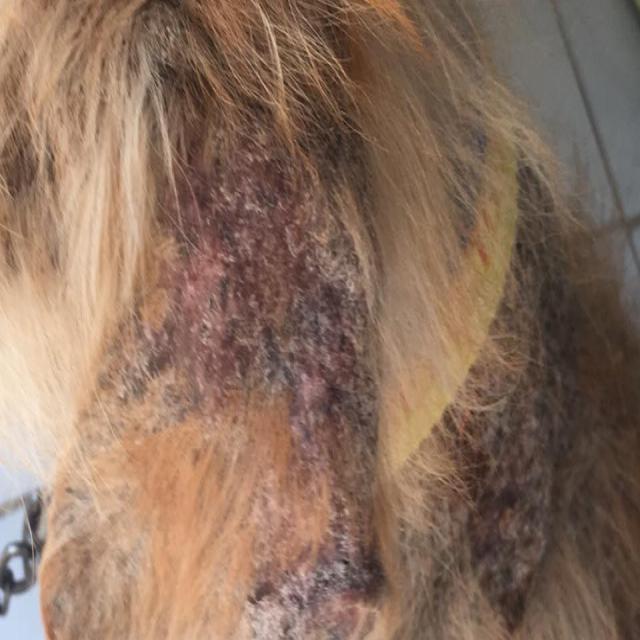
Canine demodicosis (Demodex mange) — caused by Demodex canis mites. Presents with alopecia, follicular papules, pustules, and comedones. Often localized on face and forelimbs.